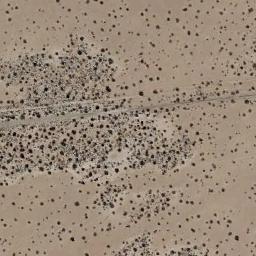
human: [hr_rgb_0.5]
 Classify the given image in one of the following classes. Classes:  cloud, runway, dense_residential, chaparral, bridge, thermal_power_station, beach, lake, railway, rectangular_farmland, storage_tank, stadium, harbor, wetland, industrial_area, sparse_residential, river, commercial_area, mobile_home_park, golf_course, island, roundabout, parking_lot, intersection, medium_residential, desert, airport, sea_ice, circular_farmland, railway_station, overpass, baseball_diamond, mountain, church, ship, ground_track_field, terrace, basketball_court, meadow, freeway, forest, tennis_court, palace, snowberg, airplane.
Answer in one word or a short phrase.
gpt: chaparral